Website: bh-photo
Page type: address-validator
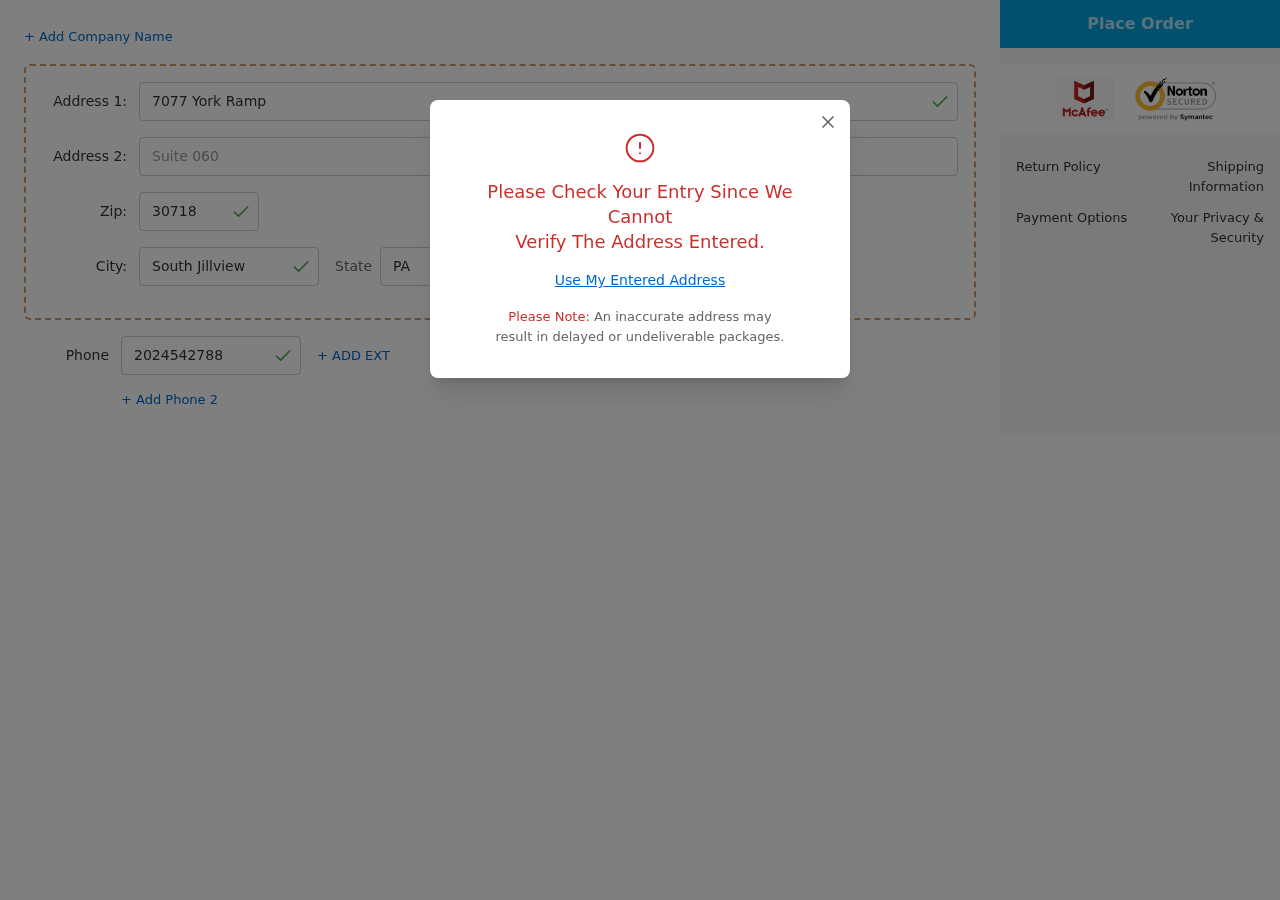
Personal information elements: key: PII_CITY
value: South Jillview
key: PII_PHONE
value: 2024542788
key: PII_POSTCODE
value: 30718
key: PII_STATE_ABBR
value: PA
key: PII_STREET
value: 7077 York Ramp
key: PII_STREET2
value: Suite 060